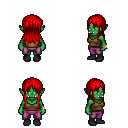
a pixel art fantasy rpg character, female body template, orc, green skin, brown pirate shirt, magenta pants, red unkempt hairstyle, bracelets, black shoes, four views (front, back, left, right), 2x2 character sprite sheet, small pixel art, hard edges, no anti-aliasing